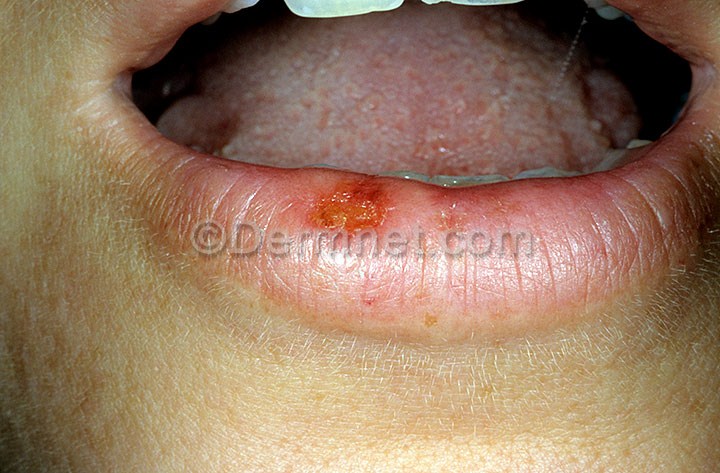
Disease: Actinic Keratosis Basal Cell Carcinoma and other Malignant Lesions